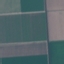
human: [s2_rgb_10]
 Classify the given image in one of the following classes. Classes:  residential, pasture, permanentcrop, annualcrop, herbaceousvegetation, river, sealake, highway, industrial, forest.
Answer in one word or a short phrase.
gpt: AnnualCrop